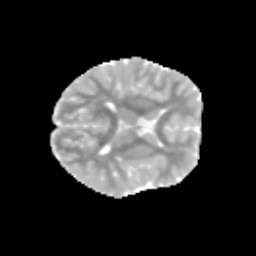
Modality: MD
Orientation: axial
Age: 9
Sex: male
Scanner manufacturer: siemens
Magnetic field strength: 3 T
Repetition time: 3.8 s
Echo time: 0.07 s